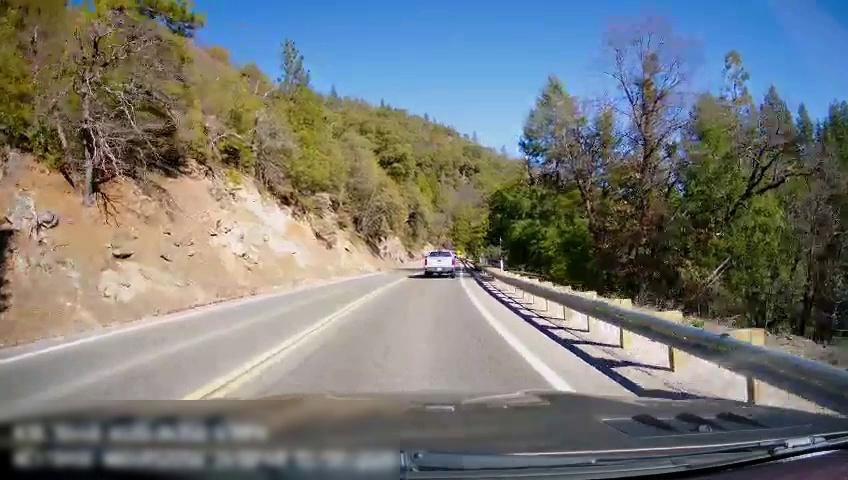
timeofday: Day
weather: Sunny
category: Drivable Space
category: Drivable Space
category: Vehicles | Truck
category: Lanes | Opposite Lane
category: Lanes | Current Lane
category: Lanes | Opposite Lane
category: Lanes | Current Lane